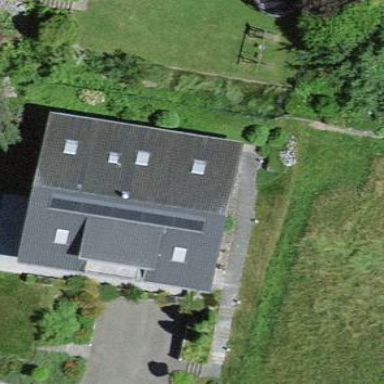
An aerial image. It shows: Residential building.